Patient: sex F, age 39
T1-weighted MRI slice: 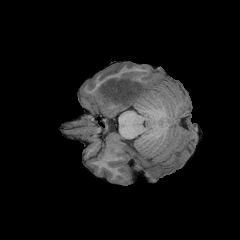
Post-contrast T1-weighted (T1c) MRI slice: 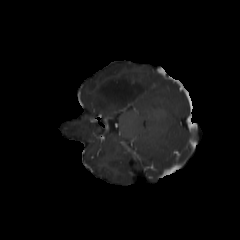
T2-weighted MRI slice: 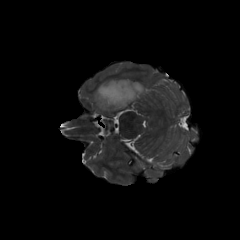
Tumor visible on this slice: yes
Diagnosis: Astrocytoma, IDH-mutant
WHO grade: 4